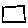
Label: square